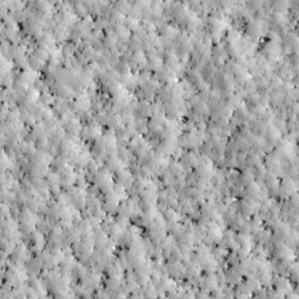
Label: non_frost